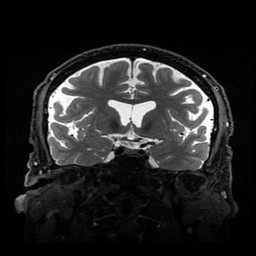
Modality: T2w
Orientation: coronal